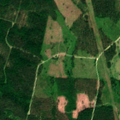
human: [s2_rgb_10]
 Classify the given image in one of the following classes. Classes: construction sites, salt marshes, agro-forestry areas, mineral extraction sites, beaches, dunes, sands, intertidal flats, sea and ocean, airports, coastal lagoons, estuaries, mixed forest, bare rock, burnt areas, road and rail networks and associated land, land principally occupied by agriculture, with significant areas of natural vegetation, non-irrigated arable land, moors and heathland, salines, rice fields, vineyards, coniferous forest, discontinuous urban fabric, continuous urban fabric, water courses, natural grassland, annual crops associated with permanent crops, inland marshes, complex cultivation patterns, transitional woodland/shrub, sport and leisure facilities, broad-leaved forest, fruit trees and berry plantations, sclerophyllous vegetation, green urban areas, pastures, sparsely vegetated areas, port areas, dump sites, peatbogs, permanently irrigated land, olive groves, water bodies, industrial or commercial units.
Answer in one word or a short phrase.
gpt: coniferous forest, mixed forest, transitional woodland/shrub, water bodies